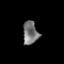
Tissue: prostate
Cell type: Myeloid cells
Senescence score: 0.3593
Nuclear area (px): 343
Mean DAPI intensity: 119.621